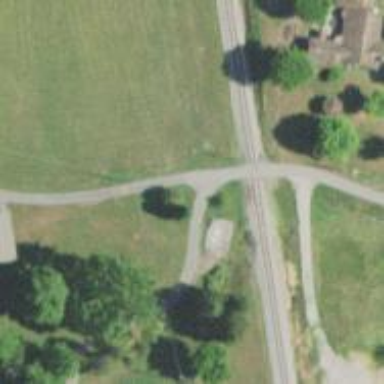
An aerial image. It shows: Railway level crossing.